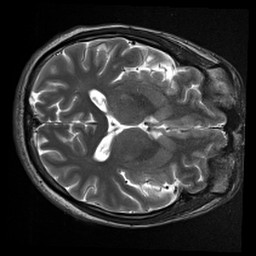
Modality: inplaneT2
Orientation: axial
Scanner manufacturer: siemens
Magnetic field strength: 3 T
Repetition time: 6 s
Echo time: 0.057 s